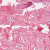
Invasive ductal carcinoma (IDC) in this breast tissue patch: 0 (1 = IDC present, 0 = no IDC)